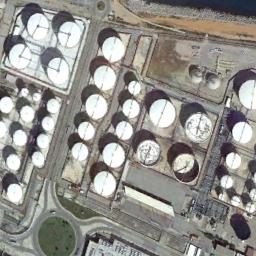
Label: storage_tank